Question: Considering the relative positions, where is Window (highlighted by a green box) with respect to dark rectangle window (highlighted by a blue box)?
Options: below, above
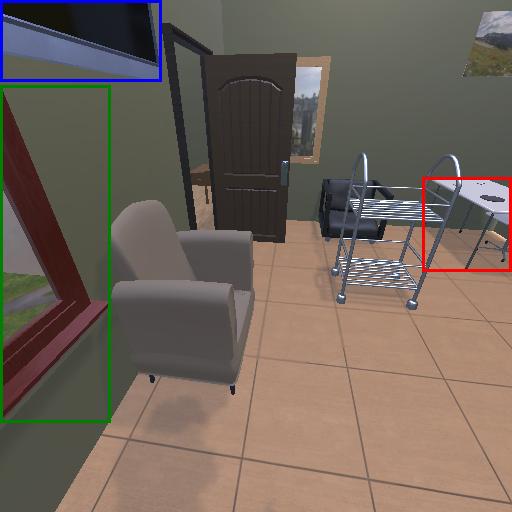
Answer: below